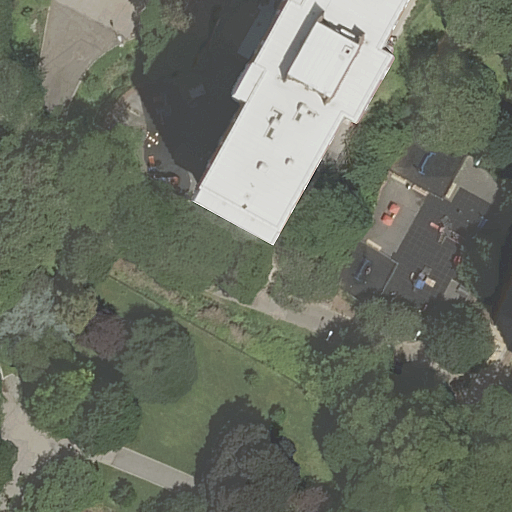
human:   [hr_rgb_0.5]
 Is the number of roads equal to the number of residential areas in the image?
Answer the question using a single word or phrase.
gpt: no

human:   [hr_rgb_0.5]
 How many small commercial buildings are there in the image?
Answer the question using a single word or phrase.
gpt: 0

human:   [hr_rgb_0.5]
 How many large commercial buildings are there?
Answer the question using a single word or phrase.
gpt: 0

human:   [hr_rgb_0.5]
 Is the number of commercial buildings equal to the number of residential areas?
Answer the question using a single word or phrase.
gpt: no

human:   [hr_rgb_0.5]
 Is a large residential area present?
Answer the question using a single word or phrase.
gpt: yes

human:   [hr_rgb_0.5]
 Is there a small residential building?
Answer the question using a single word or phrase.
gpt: no

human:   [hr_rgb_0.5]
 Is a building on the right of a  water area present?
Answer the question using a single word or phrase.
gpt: no

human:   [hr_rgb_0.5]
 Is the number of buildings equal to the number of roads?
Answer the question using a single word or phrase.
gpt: no

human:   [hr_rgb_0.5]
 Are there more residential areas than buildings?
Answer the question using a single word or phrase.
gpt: no

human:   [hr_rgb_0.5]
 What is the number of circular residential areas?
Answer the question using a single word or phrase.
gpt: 0

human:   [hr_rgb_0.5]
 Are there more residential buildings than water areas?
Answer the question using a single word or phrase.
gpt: yes

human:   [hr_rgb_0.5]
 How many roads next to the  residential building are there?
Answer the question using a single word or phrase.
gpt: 3

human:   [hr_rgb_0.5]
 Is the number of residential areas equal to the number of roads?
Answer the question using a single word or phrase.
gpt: no

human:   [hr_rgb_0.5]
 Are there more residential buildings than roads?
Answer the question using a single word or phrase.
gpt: no

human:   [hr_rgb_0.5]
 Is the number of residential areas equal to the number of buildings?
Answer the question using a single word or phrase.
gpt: yes

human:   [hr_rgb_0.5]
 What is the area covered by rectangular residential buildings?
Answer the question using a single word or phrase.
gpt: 449m2

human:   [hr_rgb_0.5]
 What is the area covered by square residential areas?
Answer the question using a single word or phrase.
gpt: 0m2

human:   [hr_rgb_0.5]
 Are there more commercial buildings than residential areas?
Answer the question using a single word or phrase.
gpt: no

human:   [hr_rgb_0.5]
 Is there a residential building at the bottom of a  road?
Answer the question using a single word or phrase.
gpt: no

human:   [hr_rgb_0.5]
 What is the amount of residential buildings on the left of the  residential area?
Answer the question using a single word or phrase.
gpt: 1

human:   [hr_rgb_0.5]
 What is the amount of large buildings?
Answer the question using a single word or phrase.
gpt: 0

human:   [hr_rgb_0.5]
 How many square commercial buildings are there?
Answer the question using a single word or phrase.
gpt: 0

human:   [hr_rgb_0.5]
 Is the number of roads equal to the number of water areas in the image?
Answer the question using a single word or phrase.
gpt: no

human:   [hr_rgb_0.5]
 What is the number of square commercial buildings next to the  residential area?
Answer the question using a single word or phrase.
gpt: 0

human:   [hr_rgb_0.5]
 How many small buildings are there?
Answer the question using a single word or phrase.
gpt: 0

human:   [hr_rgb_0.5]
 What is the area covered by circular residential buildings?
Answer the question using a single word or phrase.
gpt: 0m2

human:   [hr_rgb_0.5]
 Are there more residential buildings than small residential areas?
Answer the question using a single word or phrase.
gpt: yes

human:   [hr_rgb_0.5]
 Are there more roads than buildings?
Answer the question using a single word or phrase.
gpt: yes

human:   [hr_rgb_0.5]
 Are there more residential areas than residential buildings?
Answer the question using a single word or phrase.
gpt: no

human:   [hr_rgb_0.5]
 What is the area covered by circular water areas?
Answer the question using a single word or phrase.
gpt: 0m2

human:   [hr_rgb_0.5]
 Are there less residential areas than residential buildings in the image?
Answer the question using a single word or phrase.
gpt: no

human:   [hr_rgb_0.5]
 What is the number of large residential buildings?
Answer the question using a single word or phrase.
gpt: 0

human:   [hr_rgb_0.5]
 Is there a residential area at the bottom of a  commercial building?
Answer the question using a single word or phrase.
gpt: no

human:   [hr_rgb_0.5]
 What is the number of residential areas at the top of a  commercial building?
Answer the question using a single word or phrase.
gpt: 0

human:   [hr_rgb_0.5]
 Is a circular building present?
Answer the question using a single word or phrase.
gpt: no

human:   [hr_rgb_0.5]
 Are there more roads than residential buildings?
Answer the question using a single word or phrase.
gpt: yes